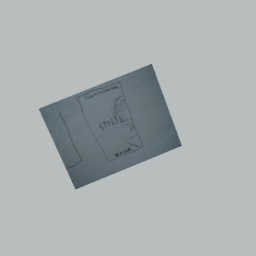
Label: decoration